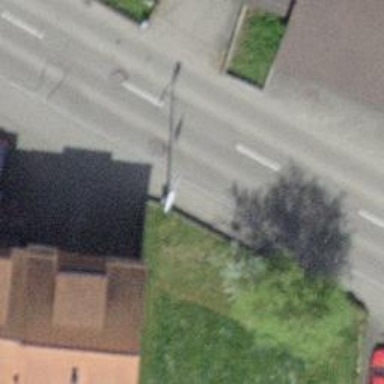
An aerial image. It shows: Bus stop with platform for public transport.